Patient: sex F, age 49
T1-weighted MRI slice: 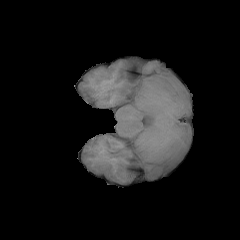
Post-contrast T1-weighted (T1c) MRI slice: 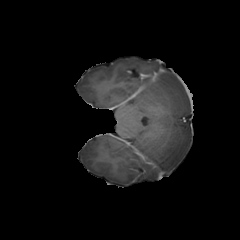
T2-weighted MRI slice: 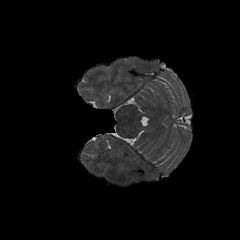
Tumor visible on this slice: no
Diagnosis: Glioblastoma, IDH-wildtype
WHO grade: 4